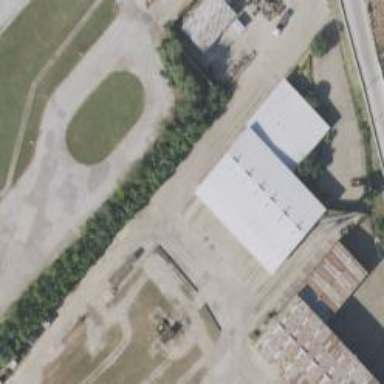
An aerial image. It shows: Warehouse.